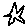
Label: star